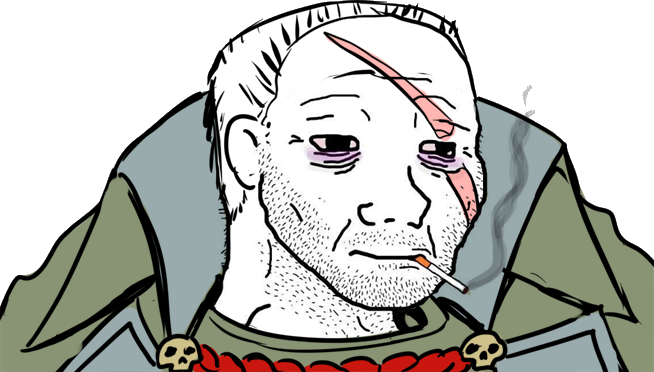
Label: 5_Doomer